Question: I am using NHANES package from R and trying to see the relationship between BMI and average systolic blood pressure for men and women.
I plotted a scatter plot, and because the data is concentrated on the lower-left corner, I did log-transformation of the BMI variable (I know both variables need transformation, but for the time being I am interested in transforming the BMI only). However, after the transformation, the BMI doesn't have any ticks and labels.
'''
library(NHANES)
bp.bmi = NHANES[ ,c("BPSysAve", "BMI", "Gender")]
ggplot(bp.bmi, aes(x = BMI, y = BPSysAve, color = Gender)) +
geom_point(alpha=5/20) +
scale_x_log10() # gave no ticks and labels in the x axis
'''

Then, I maually added breaks = c(0,20,40,60,80) inside the scale_x_log10, but the grid looks un equal and wierd.
'''
ggplot(bp.bmi, aes(x = BMI, y = BPSysAve, color = Gender)) +
geom_point(alpha=5/20) +
scale_x_log10(breaks = c(0,20,40,60,80)) # gave un equal size gird.
'''
I expect the output of the code to be a plot with ticks and labels. How can I achieve a plot with ticks and labels as the original plot?
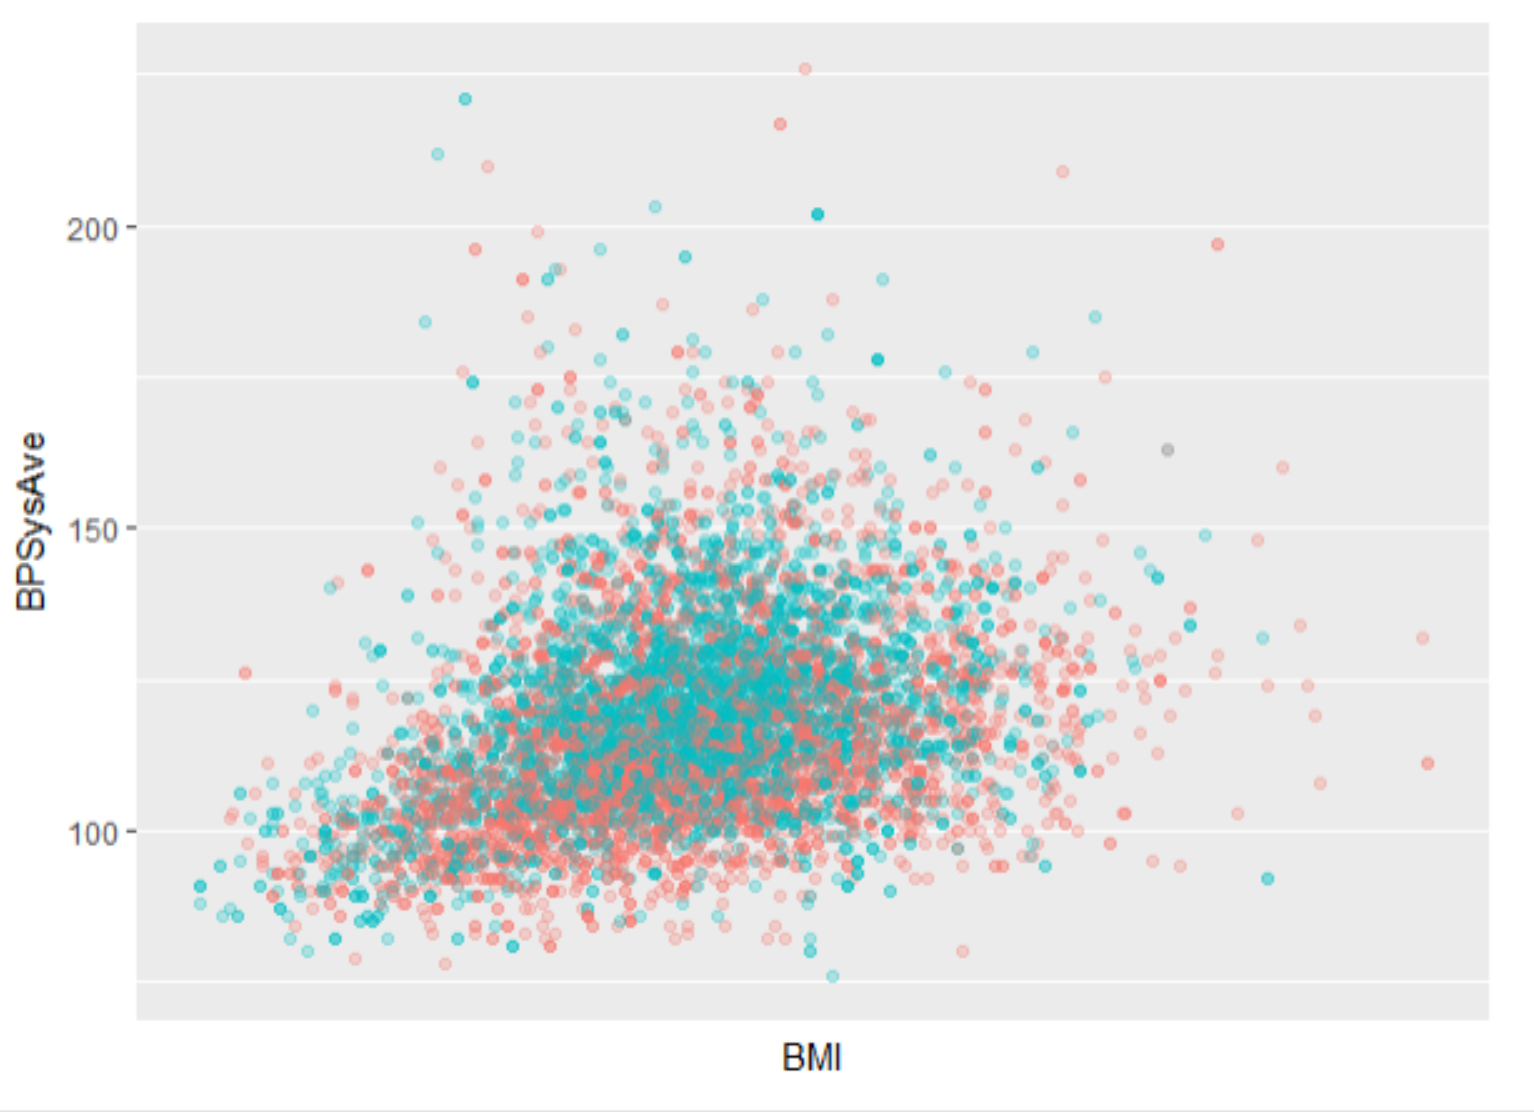
Answer: I ran your code and got the two enclosed charts. So I did not see your problem and misunderstood what you are asking for.
It might be a version problem.
I am using R 3.6.0 and ggplot2 3.1.1.9000 (from github)
<URL>